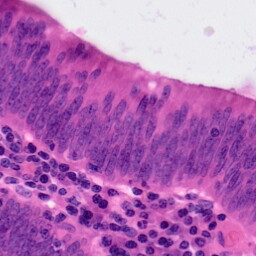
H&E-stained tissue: Colon